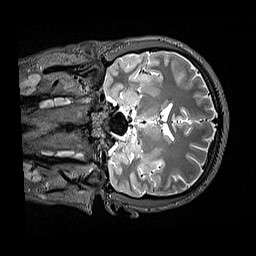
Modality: T2w
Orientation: coronal
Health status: healthy
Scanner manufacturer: siemens
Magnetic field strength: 3 T
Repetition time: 4.8 s
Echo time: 0.458 s